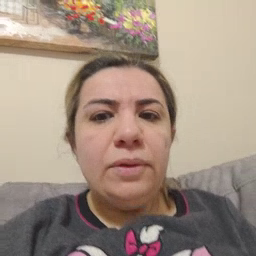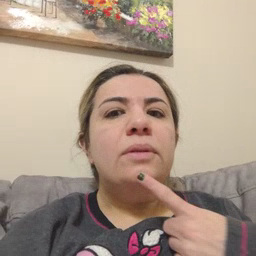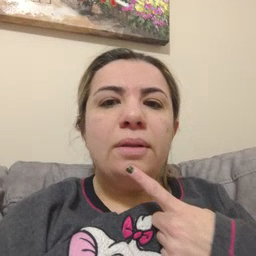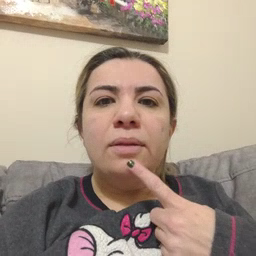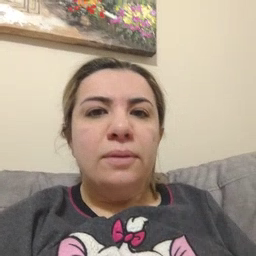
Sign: say